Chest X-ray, PA view. Patient: 56 years old, sex M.
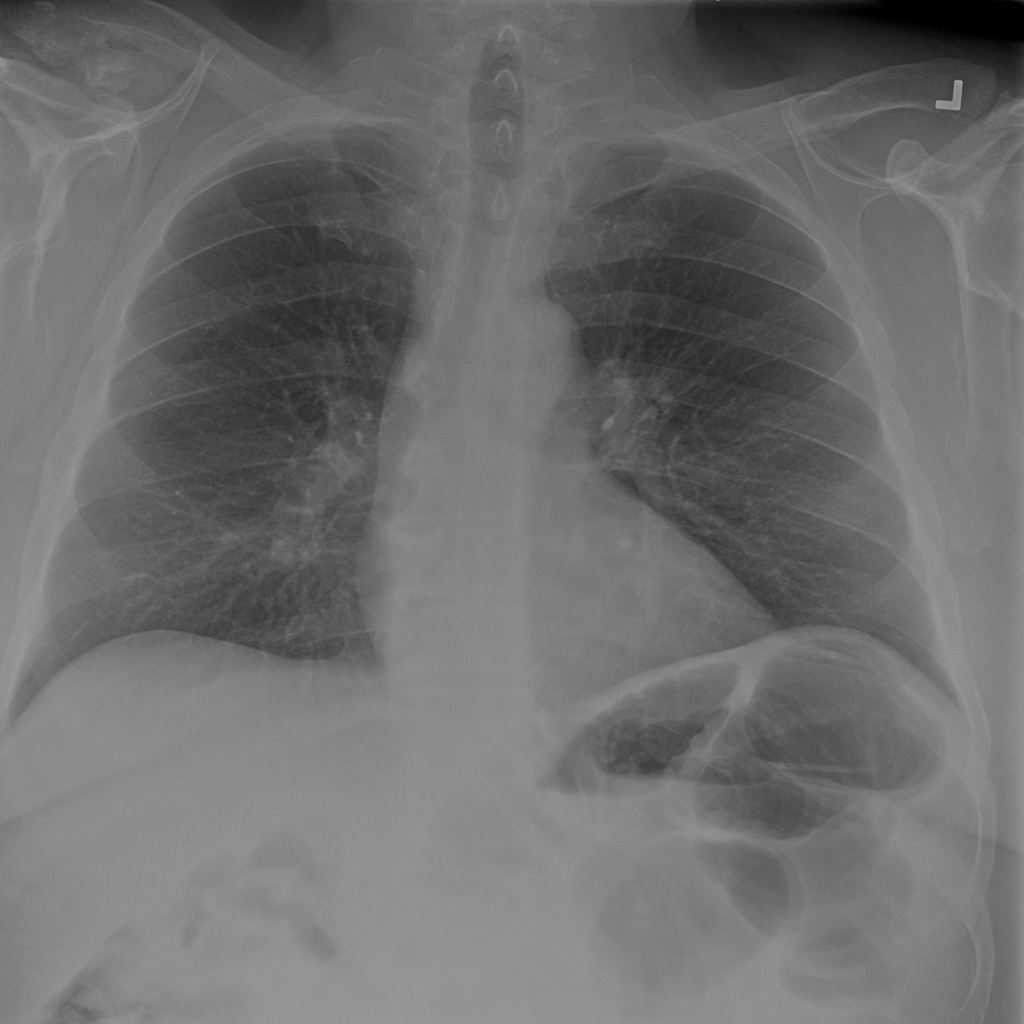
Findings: No Finding